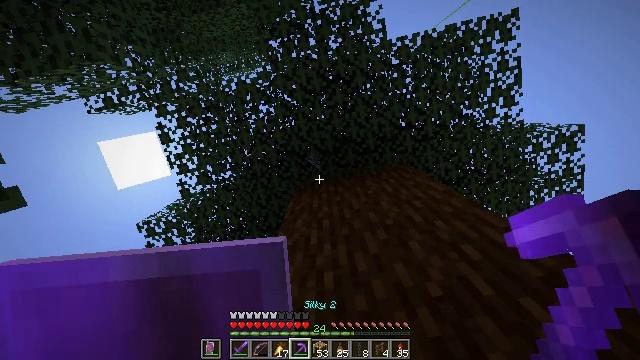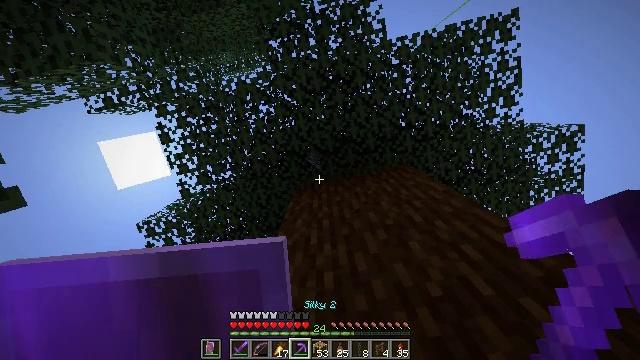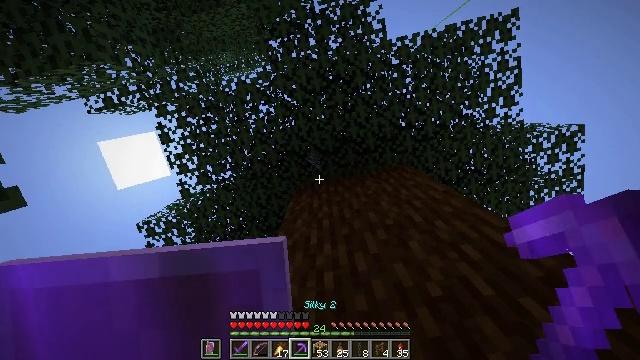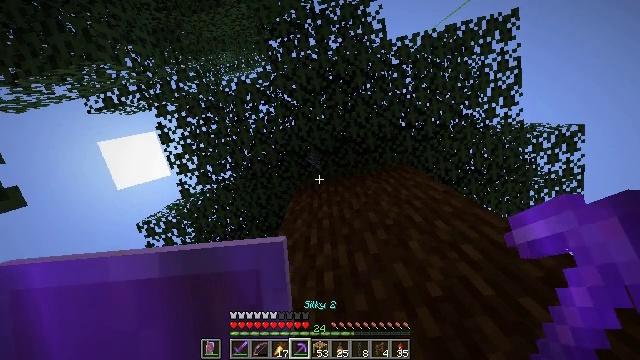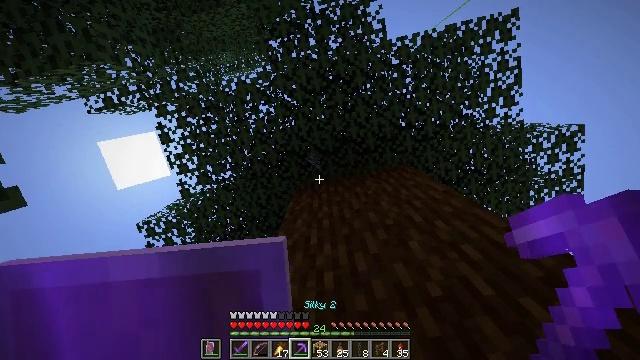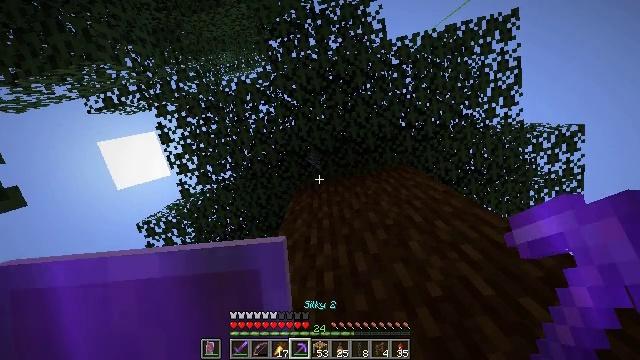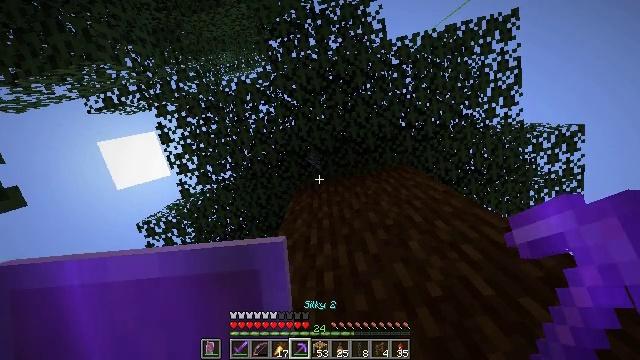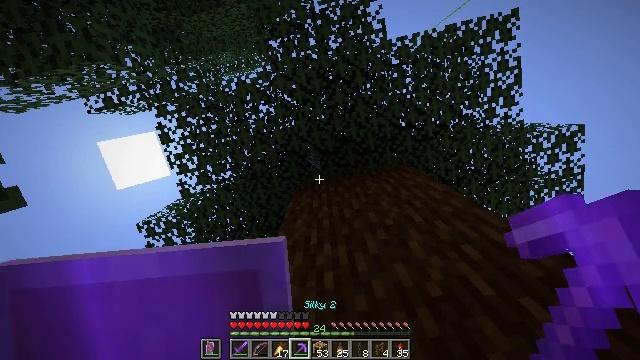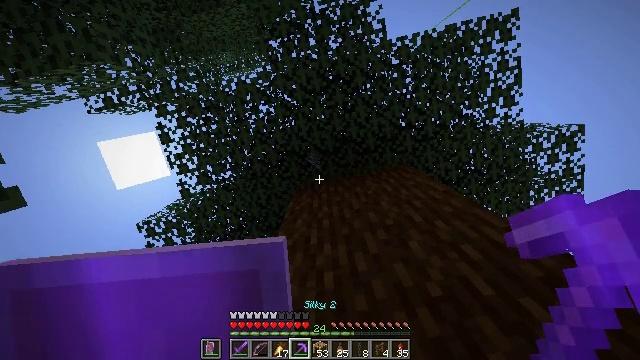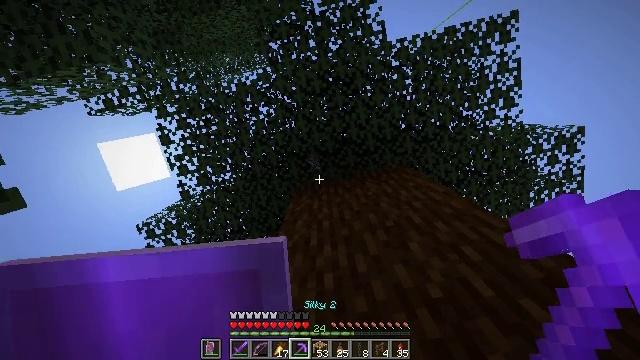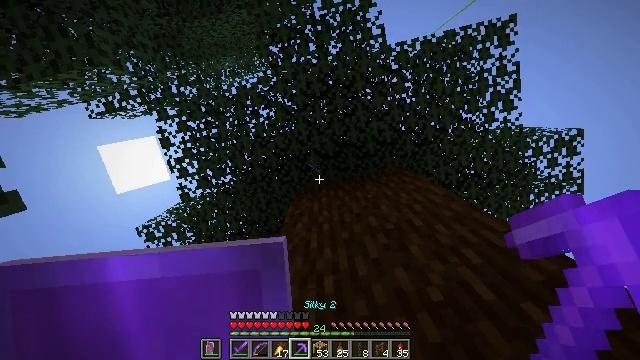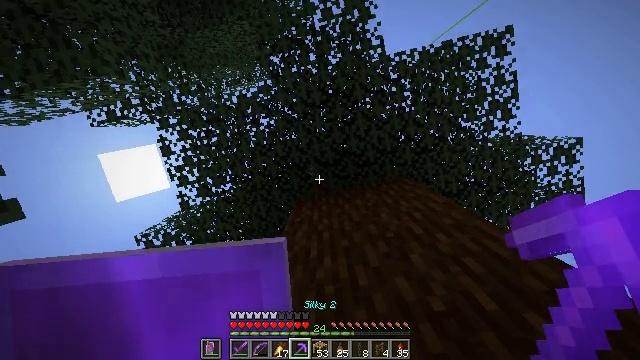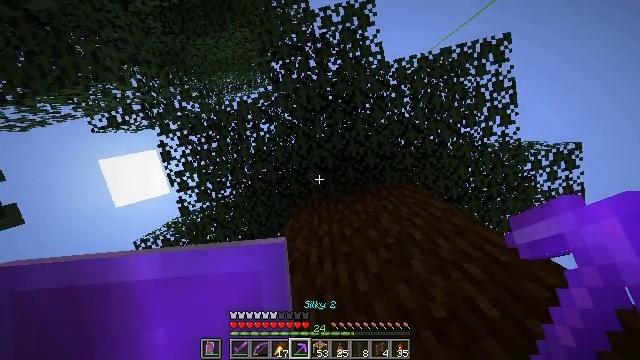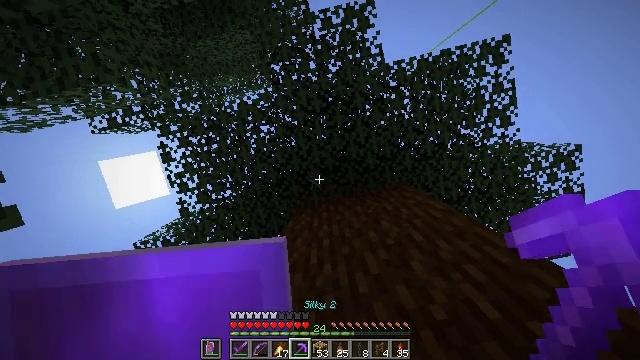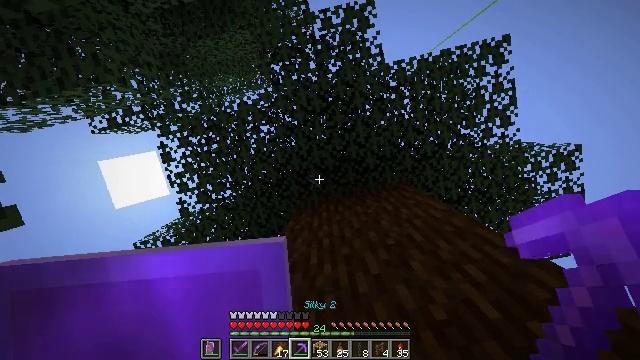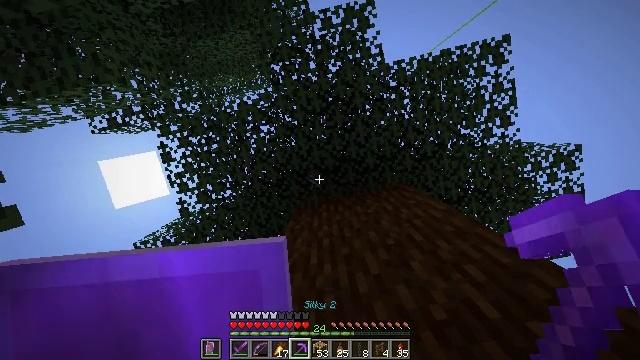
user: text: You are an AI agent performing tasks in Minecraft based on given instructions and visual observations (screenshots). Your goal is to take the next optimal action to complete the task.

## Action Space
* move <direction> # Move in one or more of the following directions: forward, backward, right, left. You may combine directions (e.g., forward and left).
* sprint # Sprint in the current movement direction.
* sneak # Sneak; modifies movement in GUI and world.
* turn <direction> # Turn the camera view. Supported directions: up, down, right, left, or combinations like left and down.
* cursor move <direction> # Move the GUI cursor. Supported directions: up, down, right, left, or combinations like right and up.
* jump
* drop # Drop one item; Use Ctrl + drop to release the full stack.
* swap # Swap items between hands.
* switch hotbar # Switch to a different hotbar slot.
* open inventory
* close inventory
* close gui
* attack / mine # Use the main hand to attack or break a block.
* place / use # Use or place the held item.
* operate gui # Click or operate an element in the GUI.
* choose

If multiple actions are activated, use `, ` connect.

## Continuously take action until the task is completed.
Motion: motion action
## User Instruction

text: Mine the chain from a structure.
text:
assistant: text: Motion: no_op
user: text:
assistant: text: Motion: no_op
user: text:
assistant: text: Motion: no_op
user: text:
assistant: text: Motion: no_op
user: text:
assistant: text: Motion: no_op
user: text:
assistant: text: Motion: no_op
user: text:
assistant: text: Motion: no_op
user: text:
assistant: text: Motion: no_op
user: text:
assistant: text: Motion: no_op
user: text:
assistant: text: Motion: no_op
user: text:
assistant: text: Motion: turn up
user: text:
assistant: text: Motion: turn up
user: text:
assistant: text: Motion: no_op
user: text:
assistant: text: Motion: no_op
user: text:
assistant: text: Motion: no_op
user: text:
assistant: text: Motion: no_op
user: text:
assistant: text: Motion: no_op
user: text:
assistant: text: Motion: no_op
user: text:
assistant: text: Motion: no_op
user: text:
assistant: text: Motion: no_op
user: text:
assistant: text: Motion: no_op
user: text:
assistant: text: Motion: no_op
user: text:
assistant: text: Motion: no_op
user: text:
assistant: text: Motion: attack / mine
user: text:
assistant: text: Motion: attack / mine
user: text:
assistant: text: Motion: attack / mine
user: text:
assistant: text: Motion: attack / mine
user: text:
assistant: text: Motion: attack / mine
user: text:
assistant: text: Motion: attack / mine
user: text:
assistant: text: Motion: attack / mine